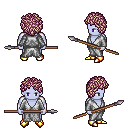
a pixel art fantasy rpg character, male body template, dark elf, purple skin, white robe, magenta pants, white blonde curly afro hairstyle, gold boots, spear, four views (front, back, left, right), 2x2 character sprite sheet, small pixel art, hard edges, no anti-aliasing